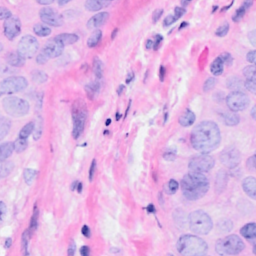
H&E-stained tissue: Breast